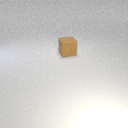
large brown rubber cube